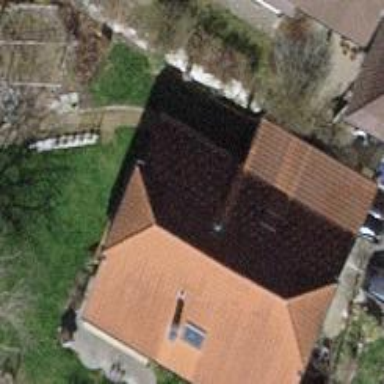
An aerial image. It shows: Detached building with hipped roof.